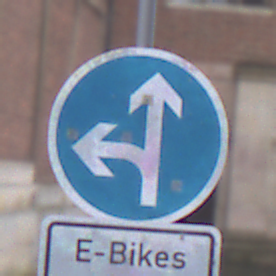
Verkehrszeichen: VorgeschriebeneFahrtrichtungGeradeausOderLinks
Zusatzzeichen unten: BesondereFahrzeugeUndTransportgueter13
Umgebung: Outdoor, Urban
Tageszeit: Midday
Wetter: Overcast
Licht: Natural
Jahreszeit: NotSpecified
Kontrast: LowContrast